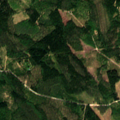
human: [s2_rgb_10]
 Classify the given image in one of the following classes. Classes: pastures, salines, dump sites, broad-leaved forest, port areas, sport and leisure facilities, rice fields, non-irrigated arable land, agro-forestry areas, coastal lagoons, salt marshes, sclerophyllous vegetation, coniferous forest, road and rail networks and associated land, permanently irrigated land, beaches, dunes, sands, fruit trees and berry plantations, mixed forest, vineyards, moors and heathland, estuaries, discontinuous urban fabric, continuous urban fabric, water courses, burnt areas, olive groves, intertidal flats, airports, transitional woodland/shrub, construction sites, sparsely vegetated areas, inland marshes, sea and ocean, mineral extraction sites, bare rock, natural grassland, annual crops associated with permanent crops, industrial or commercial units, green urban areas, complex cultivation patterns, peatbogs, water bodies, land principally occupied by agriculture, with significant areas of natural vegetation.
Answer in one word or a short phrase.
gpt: coniferous forest, mixed forest, transitional woodland/shrub